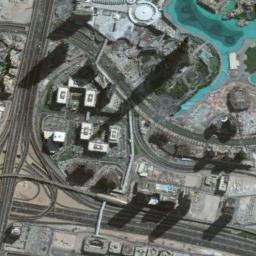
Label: commercial_area